Question: suppose that we have following signal:
Compute the RMS level of a 100-Hz sinusoid sampled at 1 kHz.
'''
t = 0:0.001:1-0.001;
X = cos(2*pi*100*t);
'''
it's spectrum is
'''
plot(periodogram(X));
'''

now if i want to to calculate magnitude of peak,i know that there is some relationship between root mean square(RMS) and amplitude for sinusoidal models,form this site
<URL>
Example: The rms of a sine wave with a hypothetical peak-to peak value of -1 to 1 will be 0.707. This can be used to extrapolate that any rms amplitude = 0.707 x peak amplitude. Peak amplitude = 1.414 x rms amplitude.
i can calculate
'''
y=rms(X);
'''
si does it means that peak ampltide=1.414*rms(X)?in this case i have got
'''
y*1.414
ans =
0.9998
'''
but why does it gives me so small number?peak is more then 45 from picture,please help me
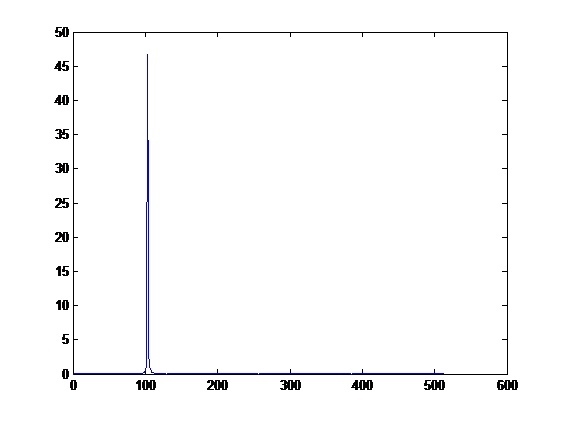
Answer: It appears you are confusing the frequency and time domains - your plot is in the frequency domain while RMS describes the Root Mean Square value of the time domain signal.
If you plot the generated cosine signal in the time domain, you will see a cosine with an amplitude of 1. In the frequency domain (seen in your figure), the x-axis is the frequency and the y-axis is the signal energy. Thus the peak would be higher for a signal measured over longer time.
Regarding the calculation you make in the end:
'''
y=rms(X);
'''
Gives you the rms value of the signal (in the time domain) as y. Multiplying y by 1.414 gives you the signal amplitude (with a decimal error for rounding sqrt(2) ).
So in short I think your confusion comes from the plot being in the frequency domain and the RMS value being in the time domain. Thus the peak of the plot is not related to the RMS value.